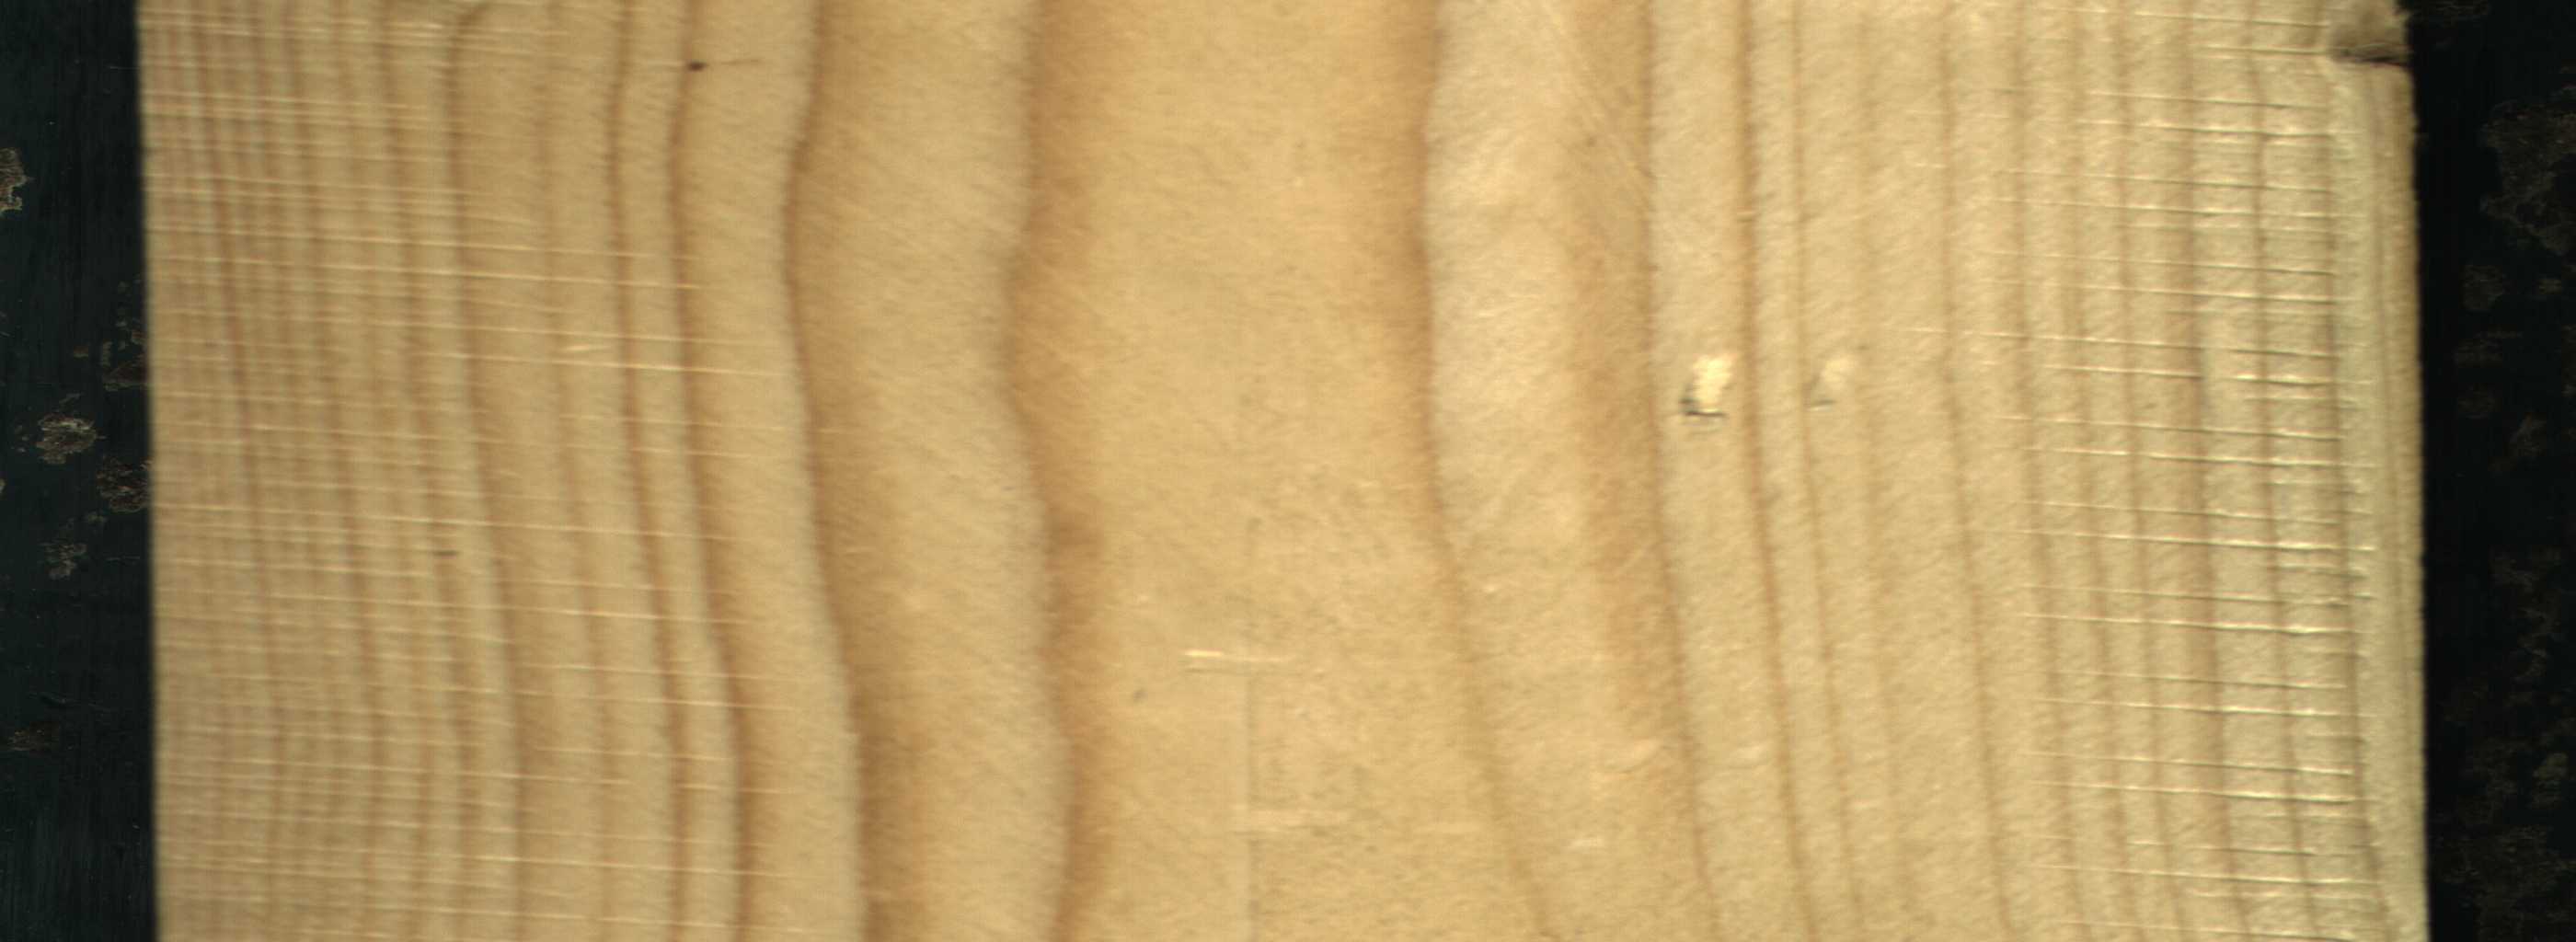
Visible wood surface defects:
Live_Knot